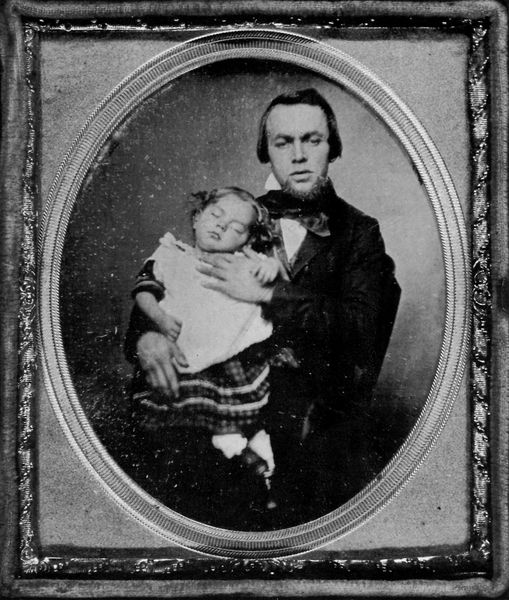
Titel: Ein Vater mit seinem schläfrigen Kind
Künstler: Amerikanischer Photograph
Schlagwörter: dunkel, gruppe, hand, mann, schlaf, weiß, mädchen, grau, kariert, kleid, nase, schwarz, blick, rock, schleife, alt, anzug, bart, hemd, jacke, arm, augen, gesicht, halten, kragen, rahmen, stehen, tragen, bild, bildnis, herr, hände, portrait, porträt, auge, haare, pose, familie, kind, tochter, vater, frontal, kinn, lippen, locken, oval, stock, schürze, rahmung, schlafen, schlafend, baby, rand, ernst, fliege, foto, fotografie, photographie, punkte, karos, doppelportrait, eckig, medaillon, rechteck, schwarz-weiß, vatermörder, posieren, kleidchen, photo, verziert, fotographie, aufnahme, eierstab, schutz, latz, schlafendes kind, mittig, pgoto, lind, fotot, familienfoto, frak, 19. jahrhundert, n, 1800, foto mann, medaillong, mitatig, vater mit kind, vater mit tochter, mädchen schläft, mädchen auf arm